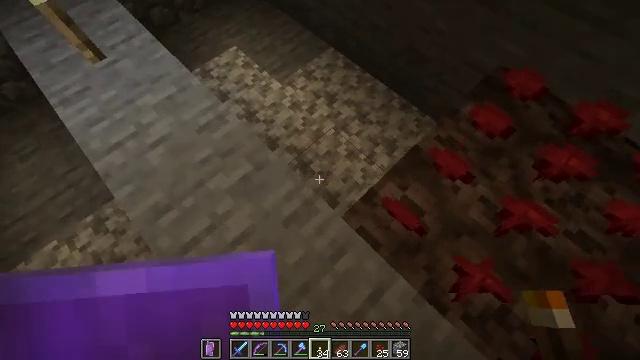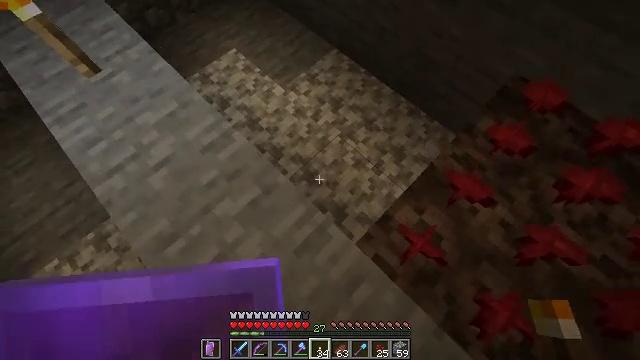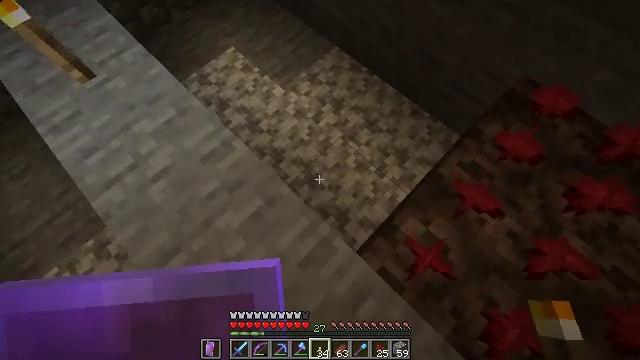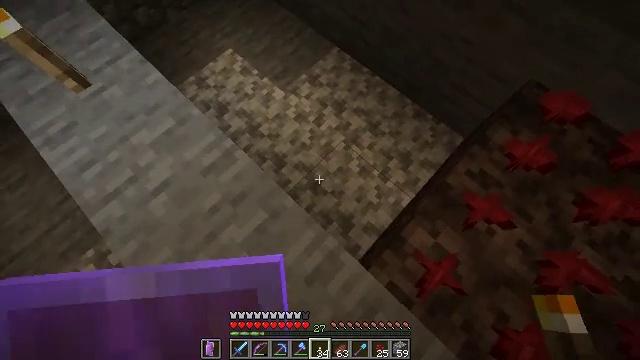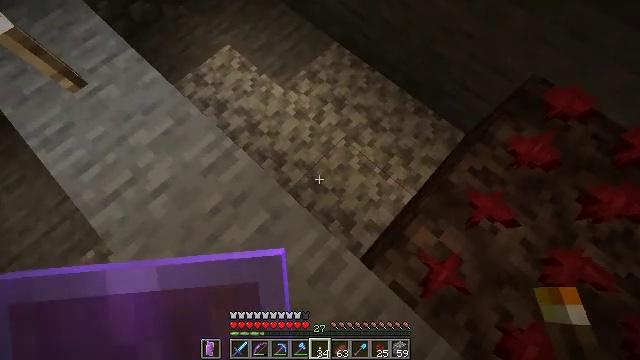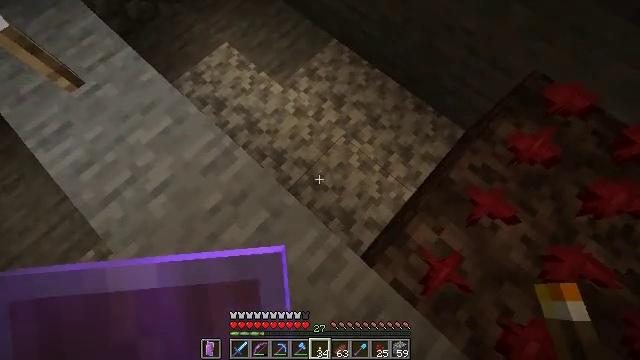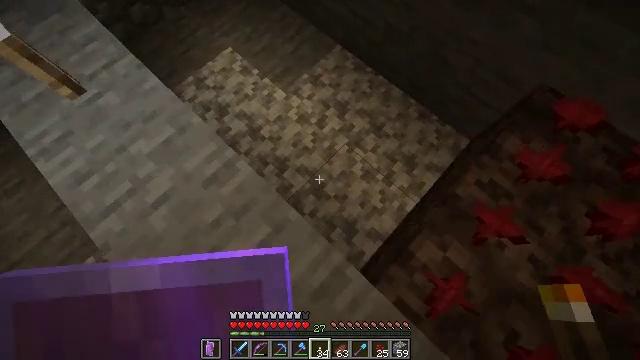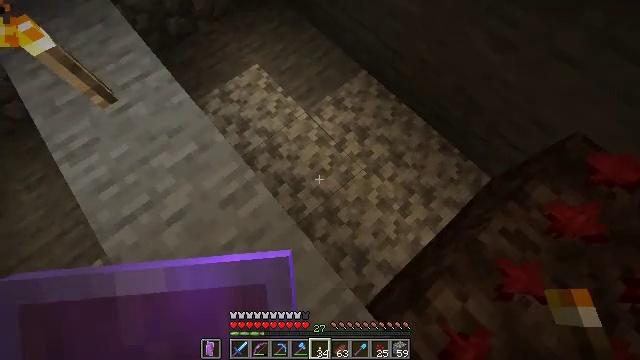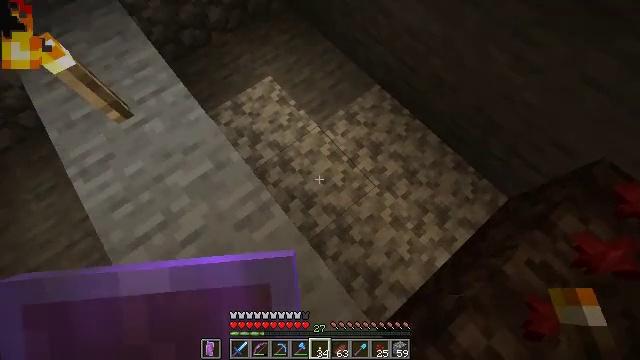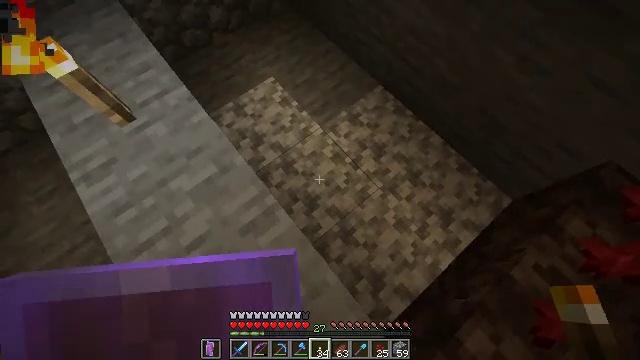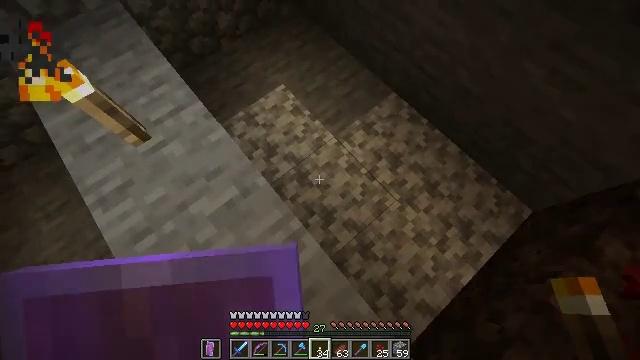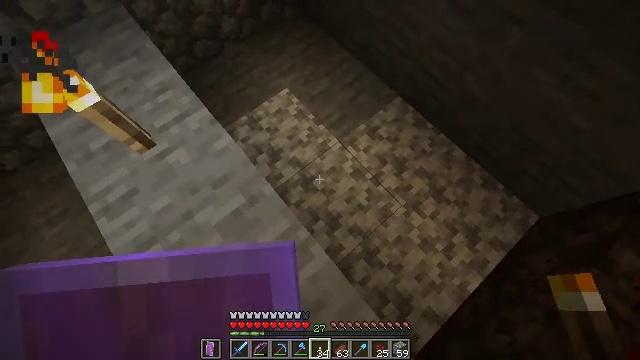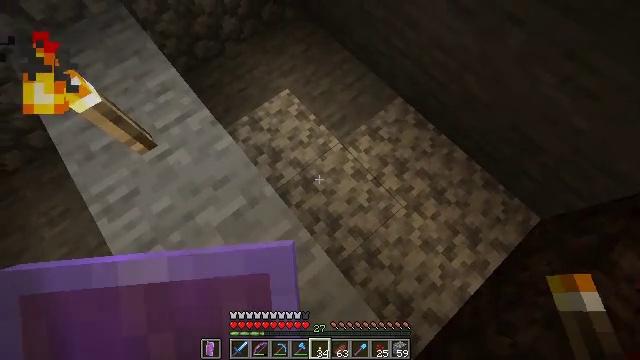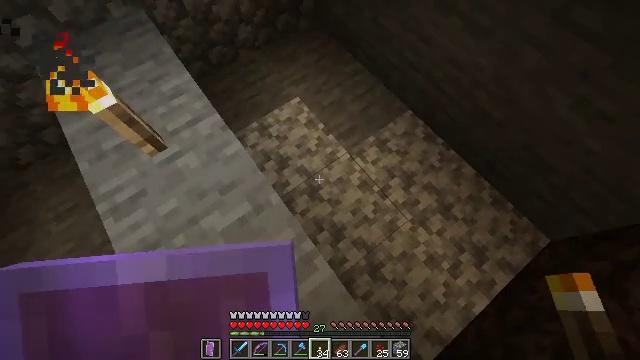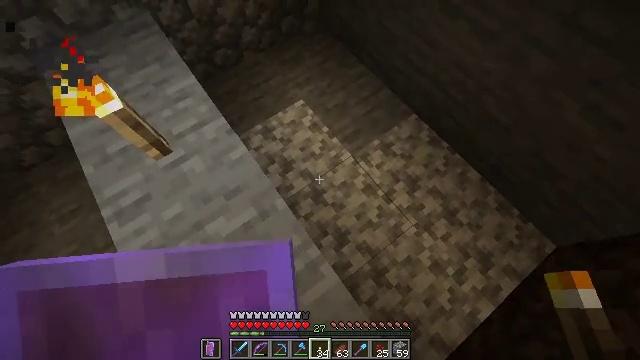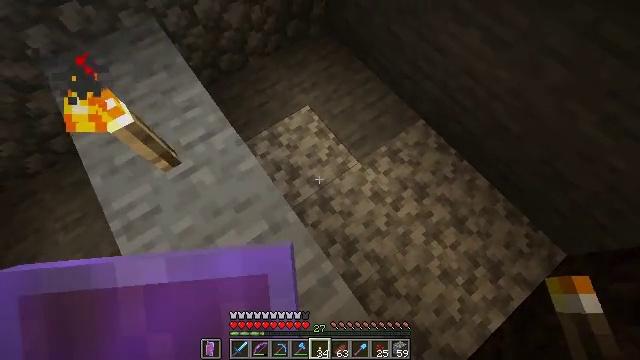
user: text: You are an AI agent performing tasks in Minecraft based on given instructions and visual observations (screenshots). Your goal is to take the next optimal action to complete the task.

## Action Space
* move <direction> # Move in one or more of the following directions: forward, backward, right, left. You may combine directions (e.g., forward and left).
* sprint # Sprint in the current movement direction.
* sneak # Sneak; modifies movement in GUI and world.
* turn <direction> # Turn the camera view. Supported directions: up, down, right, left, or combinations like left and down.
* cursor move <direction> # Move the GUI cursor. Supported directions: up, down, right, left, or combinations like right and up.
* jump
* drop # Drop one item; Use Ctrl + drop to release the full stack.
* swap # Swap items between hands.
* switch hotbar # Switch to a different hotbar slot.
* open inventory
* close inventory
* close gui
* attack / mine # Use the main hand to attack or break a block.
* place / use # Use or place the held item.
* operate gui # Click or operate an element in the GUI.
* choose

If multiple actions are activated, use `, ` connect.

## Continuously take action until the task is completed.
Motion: motion action
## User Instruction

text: Craft some polished blackstone with a crafting table.
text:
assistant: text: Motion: move forward, turn down
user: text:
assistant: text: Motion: turn down
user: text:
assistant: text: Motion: turn down
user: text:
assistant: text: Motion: turn down
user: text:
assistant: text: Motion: no_op
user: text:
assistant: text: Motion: move forward
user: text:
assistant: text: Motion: move forward and move left, turn left and up
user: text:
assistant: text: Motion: move forward and move left, turn left and up
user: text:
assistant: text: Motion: move forward and move left
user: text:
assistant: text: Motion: no_op
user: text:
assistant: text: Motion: no_op
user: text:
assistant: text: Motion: no_op
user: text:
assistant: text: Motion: turn left and up
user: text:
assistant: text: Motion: move forward and move left
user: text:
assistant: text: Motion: move forward and move left
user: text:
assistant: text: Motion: move forward and move left
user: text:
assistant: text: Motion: no_op
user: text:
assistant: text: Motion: no_op
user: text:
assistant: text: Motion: no_op
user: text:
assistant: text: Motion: turn left and up
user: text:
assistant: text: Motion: turn right and up
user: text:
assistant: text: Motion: turn right and up
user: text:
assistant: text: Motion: turn right and up
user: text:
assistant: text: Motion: no_op
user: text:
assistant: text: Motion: no_op
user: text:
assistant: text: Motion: no_op
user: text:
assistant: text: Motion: turn right
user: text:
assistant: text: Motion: move forward, turn right and up
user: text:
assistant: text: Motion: move forward, turn right and up
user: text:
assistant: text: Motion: move forward, turn right and up